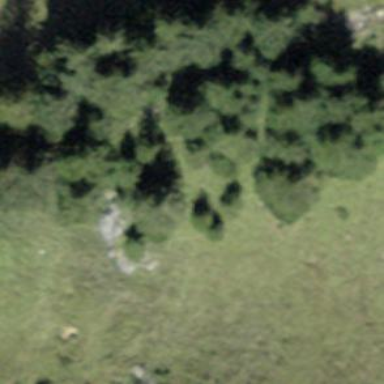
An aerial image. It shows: Forest area.